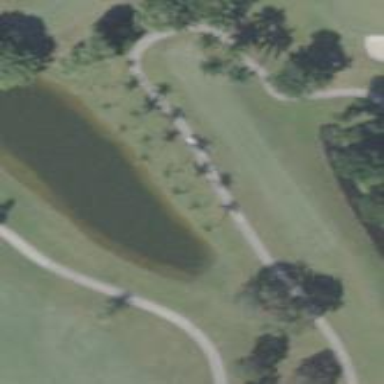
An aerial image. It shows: Grass area designated as golf tee.